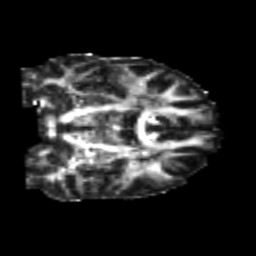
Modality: FA
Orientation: coronal
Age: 24
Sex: male
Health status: healthy
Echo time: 0.074 s